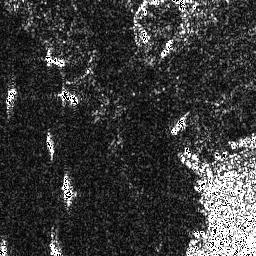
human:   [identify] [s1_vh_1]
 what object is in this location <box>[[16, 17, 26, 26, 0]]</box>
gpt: <ref>1 medium ship at the top left</ref>